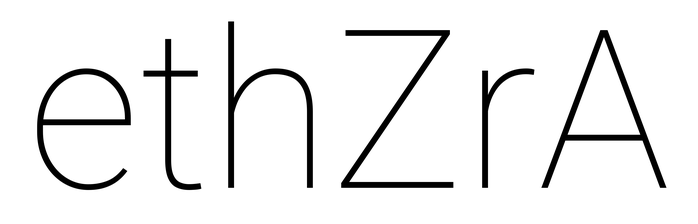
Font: Roboto_Thin